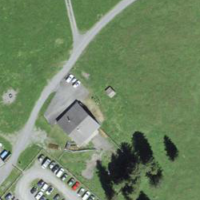
EUNIS habitat code: 24
Species observed at this site:
Lysandra bellargus
Gentiana cruciata
Bistorta vivipara
Carduelis carduelis